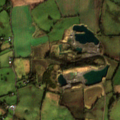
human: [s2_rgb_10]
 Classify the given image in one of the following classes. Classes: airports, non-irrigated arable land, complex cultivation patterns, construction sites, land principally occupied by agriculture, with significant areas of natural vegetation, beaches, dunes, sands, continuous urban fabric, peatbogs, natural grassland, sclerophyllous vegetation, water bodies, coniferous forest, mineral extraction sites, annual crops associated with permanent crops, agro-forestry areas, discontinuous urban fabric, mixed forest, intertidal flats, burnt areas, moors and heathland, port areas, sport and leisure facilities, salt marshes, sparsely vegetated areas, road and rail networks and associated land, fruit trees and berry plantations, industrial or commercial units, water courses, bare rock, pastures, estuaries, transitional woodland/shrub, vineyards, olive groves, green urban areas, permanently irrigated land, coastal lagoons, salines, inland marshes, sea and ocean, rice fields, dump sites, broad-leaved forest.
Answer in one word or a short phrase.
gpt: mineral extraction sites, non-irrigated arable land, pastures